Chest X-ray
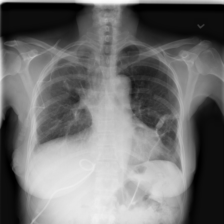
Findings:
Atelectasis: negative
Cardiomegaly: negative
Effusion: negative
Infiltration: negative
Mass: negative
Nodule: negative
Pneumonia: negative
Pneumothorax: negative
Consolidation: negative
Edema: negative
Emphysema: negative
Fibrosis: negative
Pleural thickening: negative
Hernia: negative